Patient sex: M
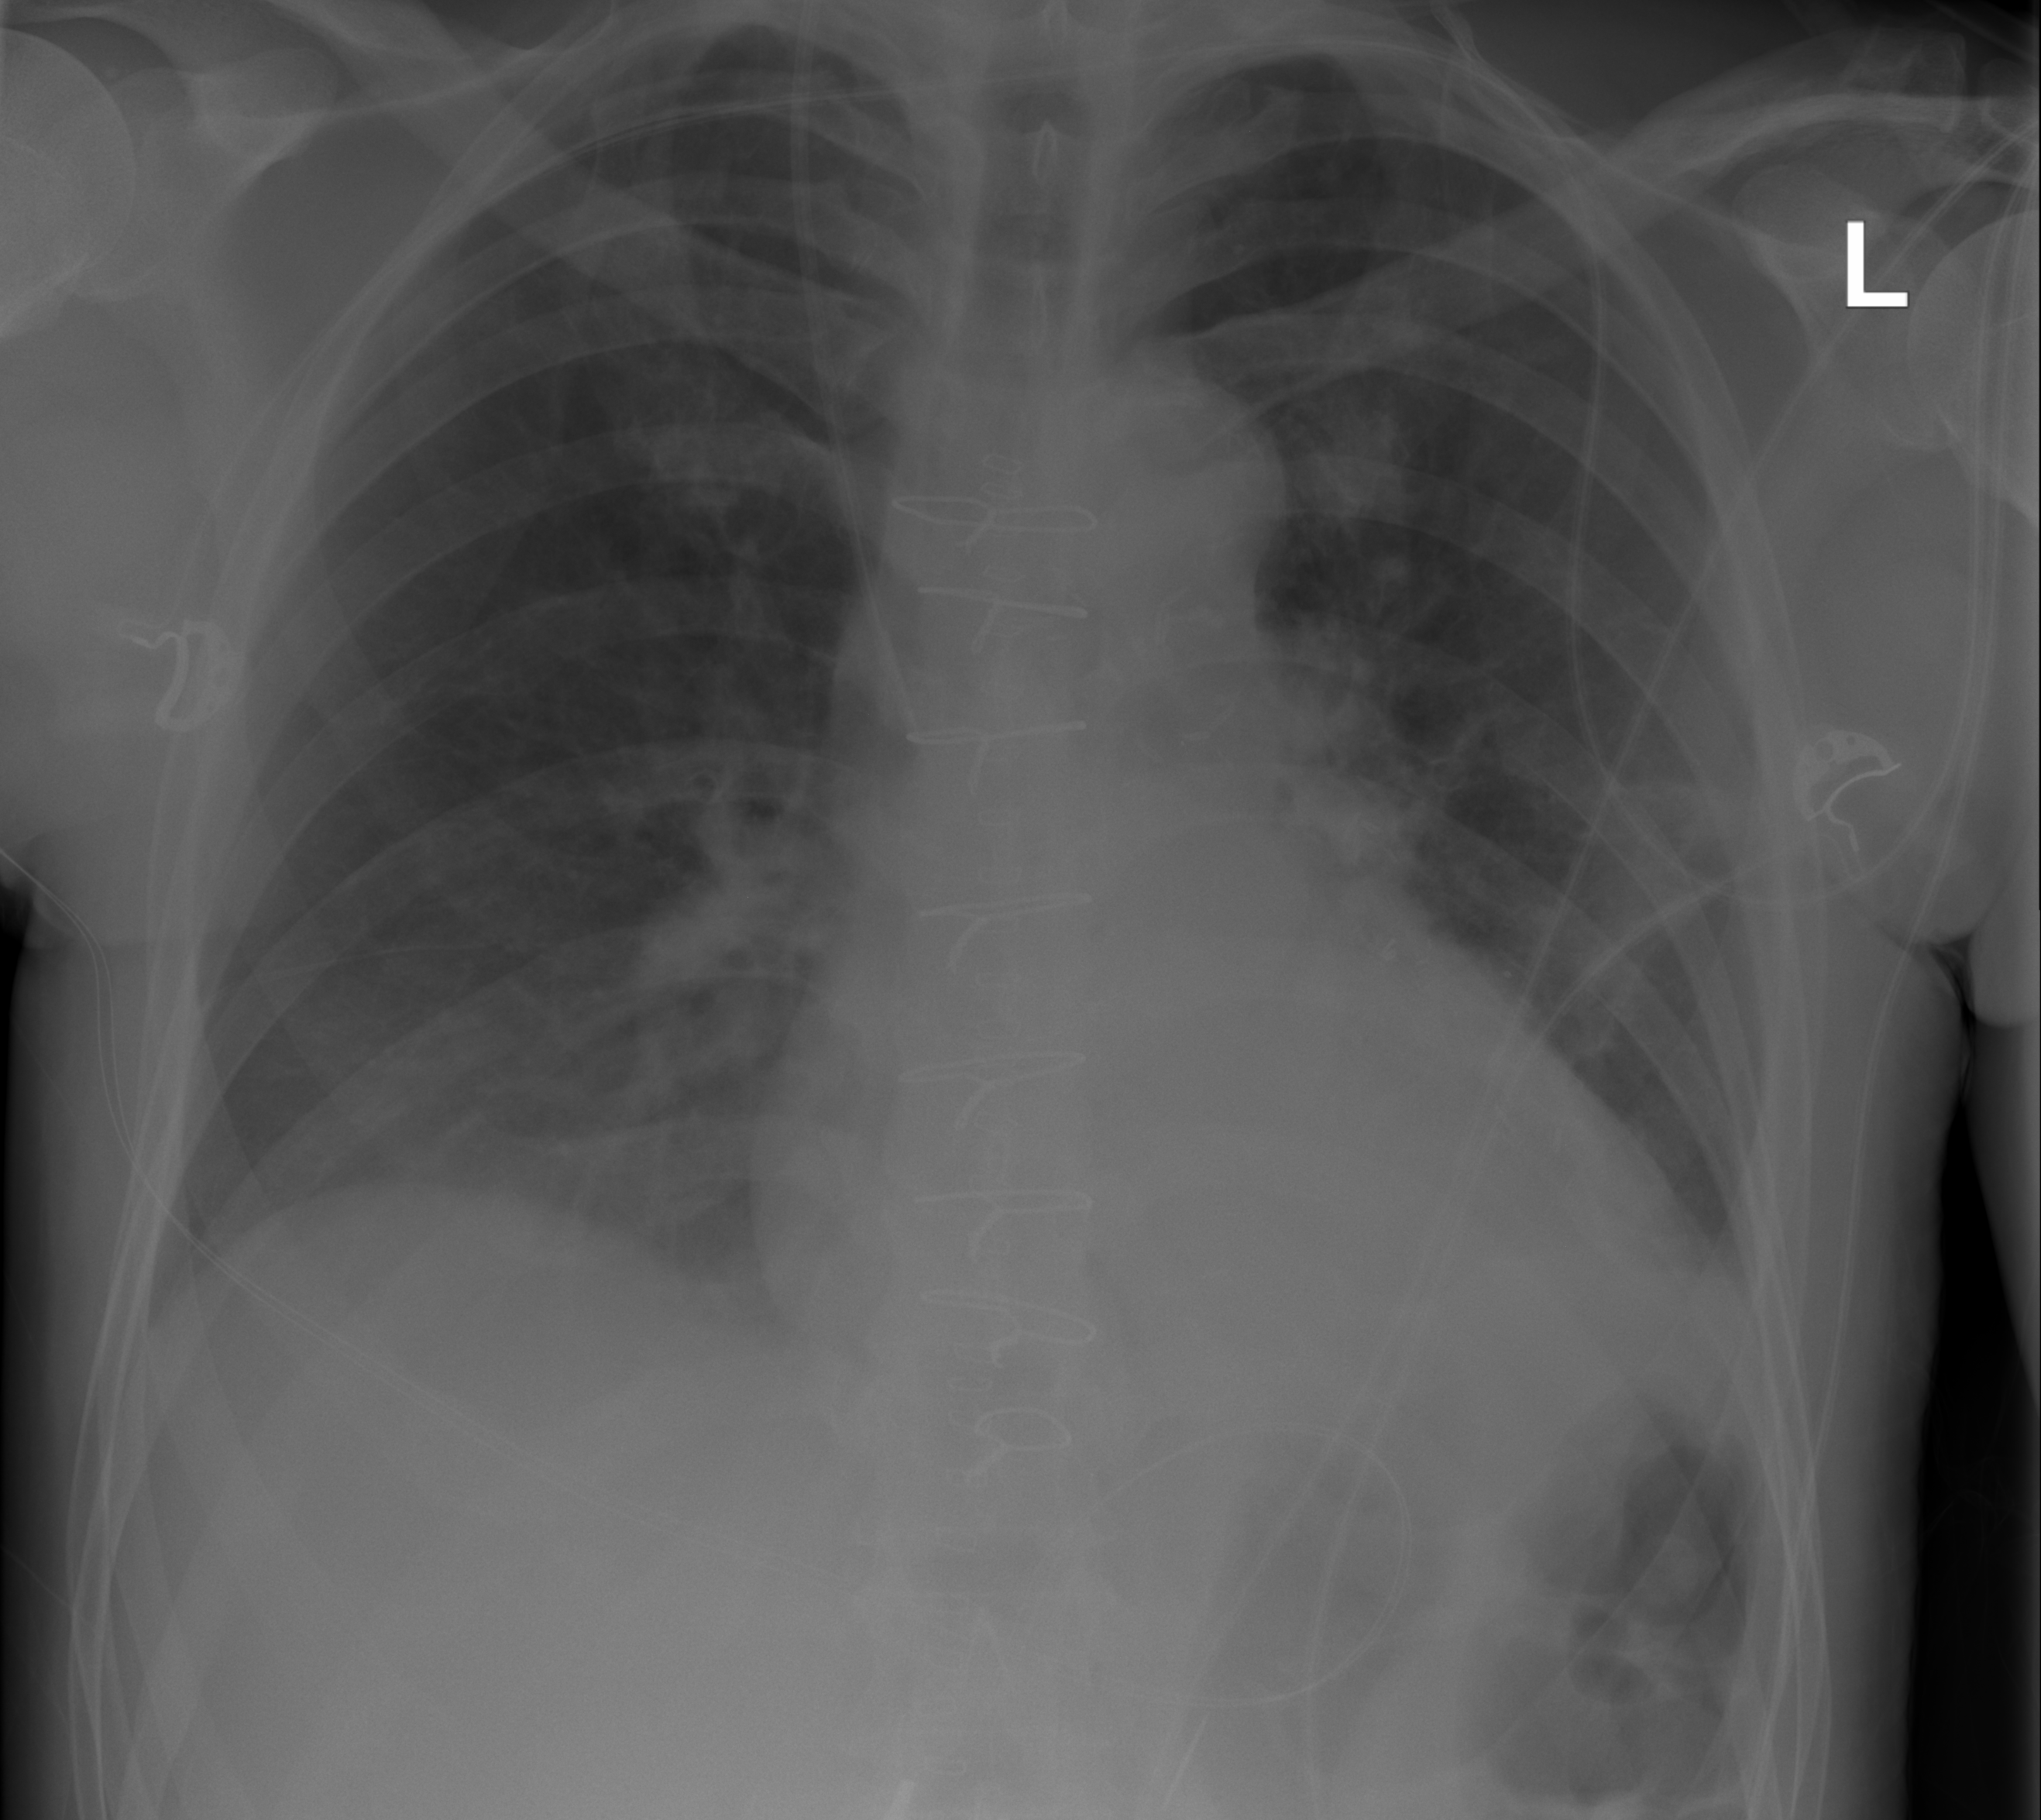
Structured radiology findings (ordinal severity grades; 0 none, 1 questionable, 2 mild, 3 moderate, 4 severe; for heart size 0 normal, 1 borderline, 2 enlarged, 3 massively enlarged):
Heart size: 1
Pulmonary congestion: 0
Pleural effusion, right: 2
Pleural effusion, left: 2
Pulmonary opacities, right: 0
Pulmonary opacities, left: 0
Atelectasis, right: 0
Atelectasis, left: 2